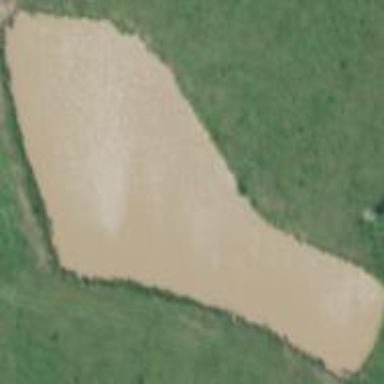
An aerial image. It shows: Pond with natural water.